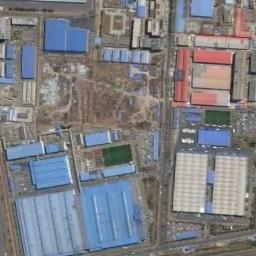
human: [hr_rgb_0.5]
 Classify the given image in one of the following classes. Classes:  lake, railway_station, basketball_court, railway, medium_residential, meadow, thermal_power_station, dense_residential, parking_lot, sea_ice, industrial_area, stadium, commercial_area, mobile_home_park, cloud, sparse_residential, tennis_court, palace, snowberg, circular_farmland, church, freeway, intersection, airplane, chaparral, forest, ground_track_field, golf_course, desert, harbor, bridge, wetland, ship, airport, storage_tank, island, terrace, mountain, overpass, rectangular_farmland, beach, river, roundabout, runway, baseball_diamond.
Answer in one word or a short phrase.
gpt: industrial_area